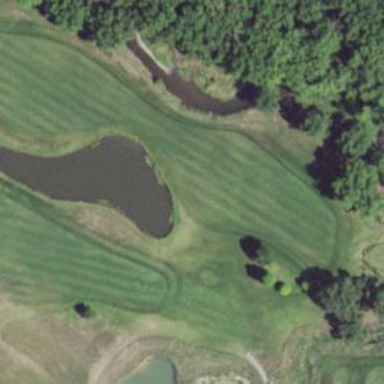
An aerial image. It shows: Water hazard on golf course.